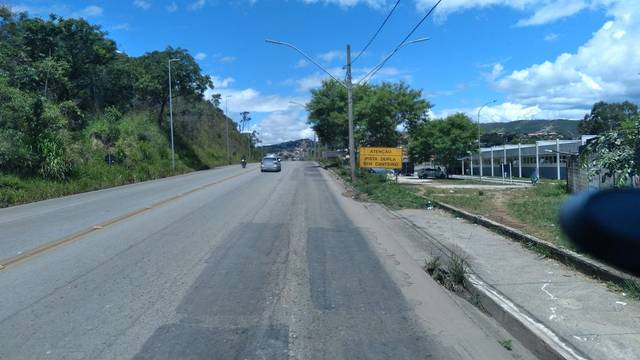
Region: Brazil
Coordinates: -19.877, -43.87